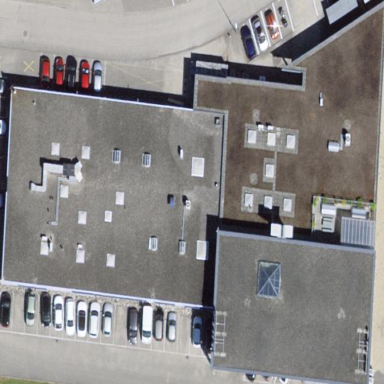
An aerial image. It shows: Industrial building.